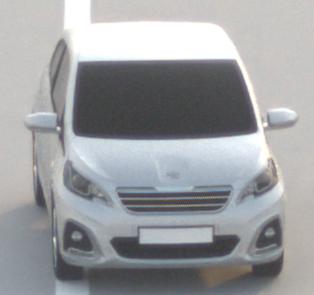
Make: Peugeot
Model: 108 1.0 VTi 68
Detailed model: 108
Model produced from: 2015/03
Model produced until: 2016/10
Doors: 3
Color: white
Road condition: dry road
Daytime: sunrise or sunset
Contrast: low contrast